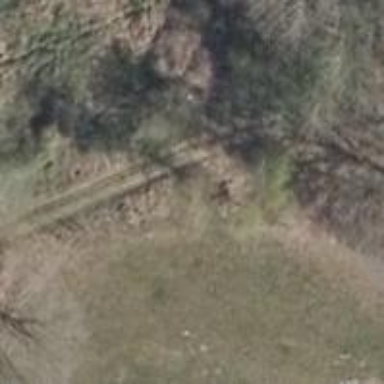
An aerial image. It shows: Grass track with grade4 quality surface.